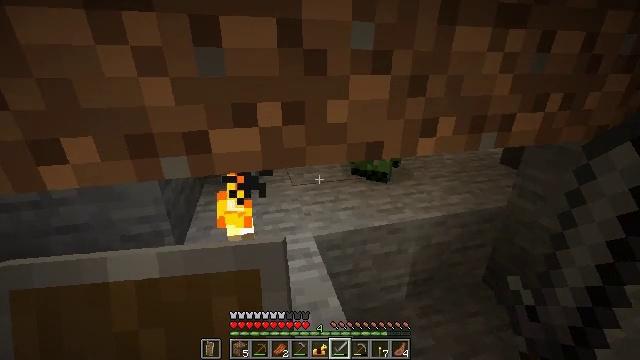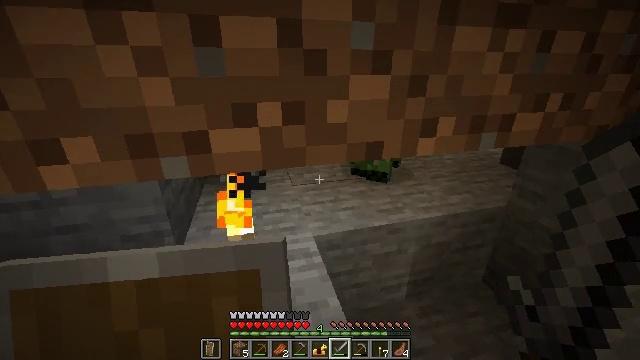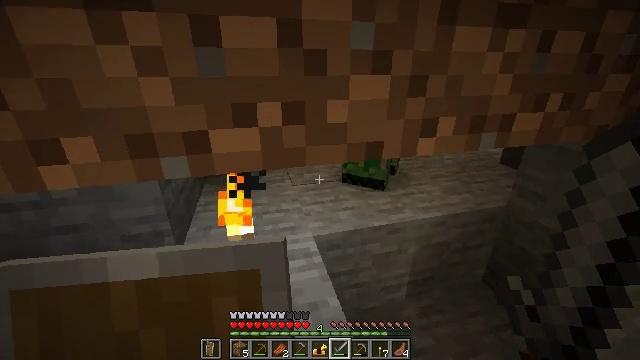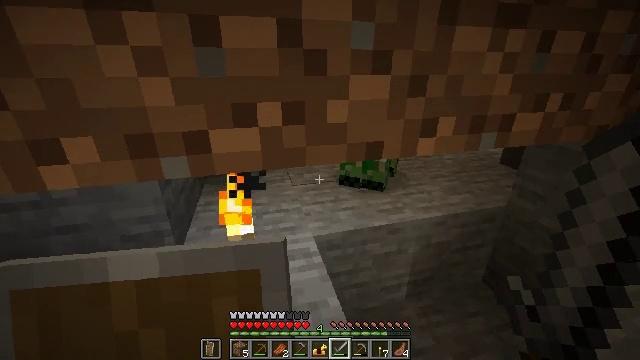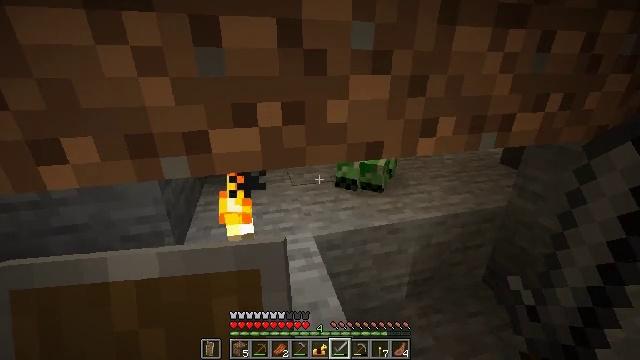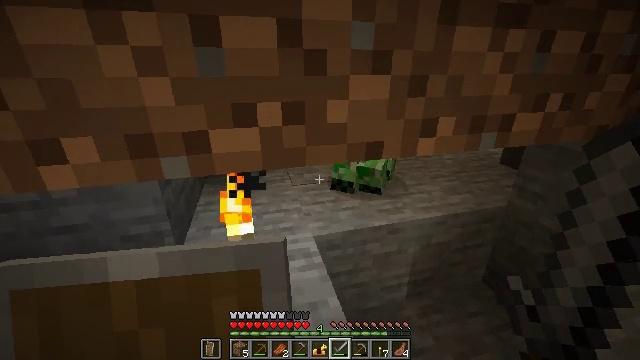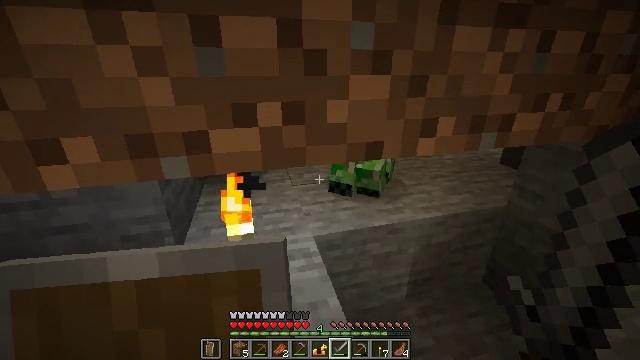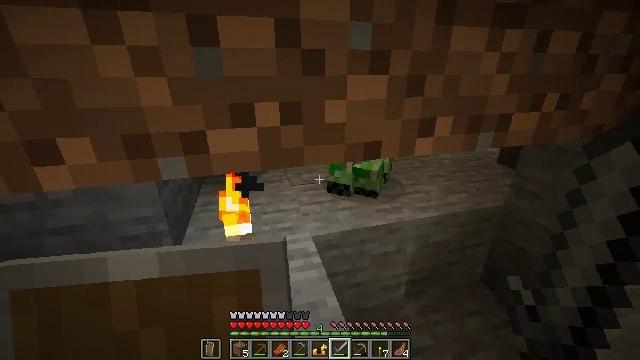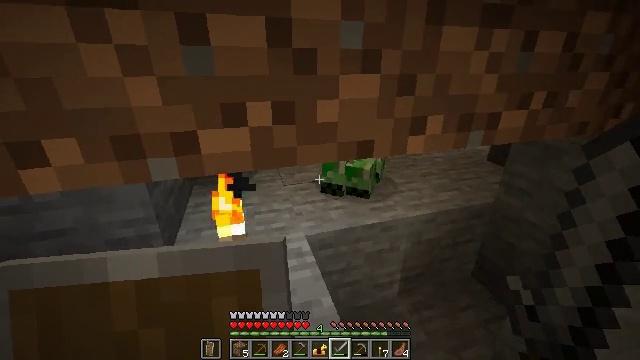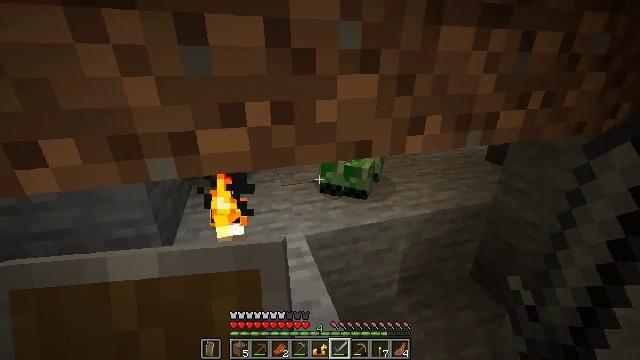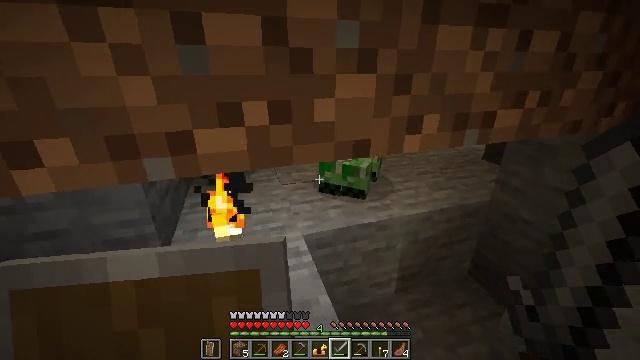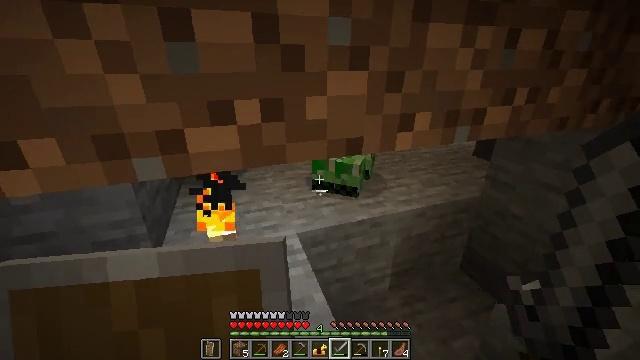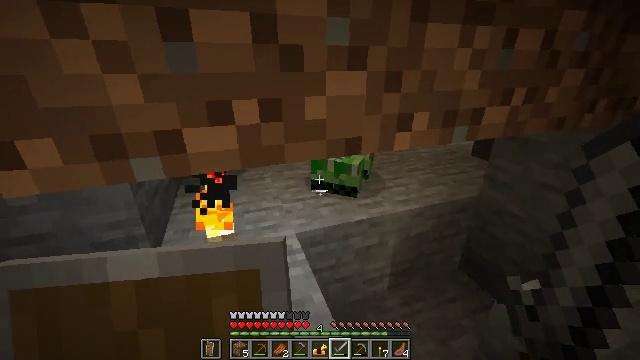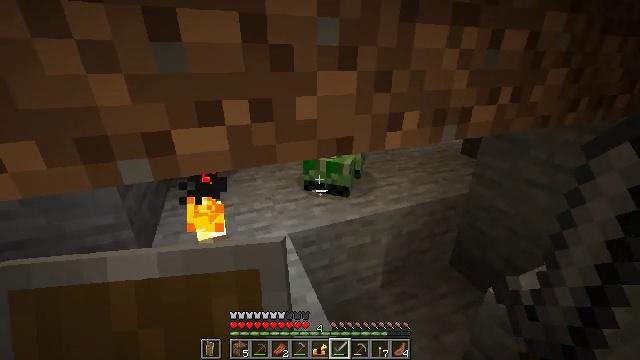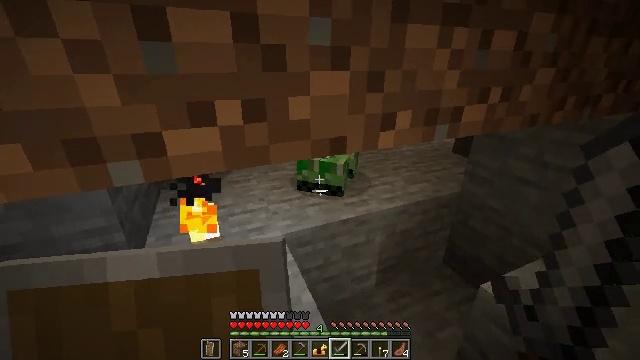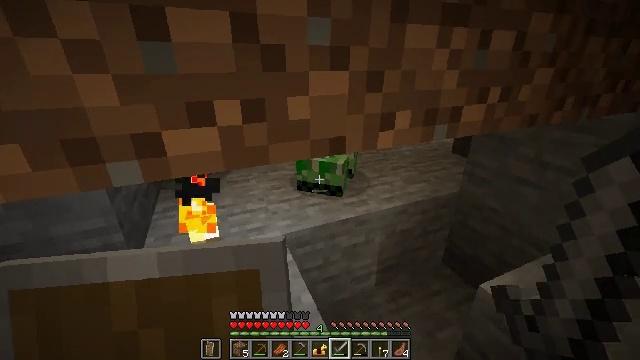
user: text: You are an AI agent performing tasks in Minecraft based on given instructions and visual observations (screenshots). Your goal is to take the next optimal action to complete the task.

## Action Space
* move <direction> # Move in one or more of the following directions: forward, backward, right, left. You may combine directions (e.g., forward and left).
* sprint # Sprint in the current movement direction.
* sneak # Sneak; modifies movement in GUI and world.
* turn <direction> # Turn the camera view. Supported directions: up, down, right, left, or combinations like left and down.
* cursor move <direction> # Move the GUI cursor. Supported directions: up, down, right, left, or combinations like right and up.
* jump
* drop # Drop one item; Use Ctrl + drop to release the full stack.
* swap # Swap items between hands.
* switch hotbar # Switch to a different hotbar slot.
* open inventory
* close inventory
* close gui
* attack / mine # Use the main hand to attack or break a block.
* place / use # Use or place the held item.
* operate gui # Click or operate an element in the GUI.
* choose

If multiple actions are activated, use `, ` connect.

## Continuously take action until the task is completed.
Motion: motion action
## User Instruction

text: Kill mobs.
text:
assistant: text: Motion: sneak
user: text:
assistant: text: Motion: sneak
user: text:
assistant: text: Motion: sneak
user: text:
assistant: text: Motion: sneak
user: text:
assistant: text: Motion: sneak
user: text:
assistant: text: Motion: sneak
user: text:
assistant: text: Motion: sneak
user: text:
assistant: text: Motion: sneak, turn right
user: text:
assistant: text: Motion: sneak
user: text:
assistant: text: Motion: sneak
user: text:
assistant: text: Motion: sneak, turn right
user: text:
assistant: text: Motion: sneak
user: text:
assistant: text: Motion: sneak, turn right
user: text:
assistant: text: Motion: sneak, turn right
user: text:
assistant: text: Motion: sneak, attack / mine
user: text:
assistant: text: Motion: sneak, attack / mine
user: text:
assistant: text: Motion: sneak, attack / mine
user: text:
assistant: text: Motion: sneak, attack / mine
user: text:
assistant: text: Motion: sneak
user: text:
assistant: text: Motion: sneak